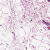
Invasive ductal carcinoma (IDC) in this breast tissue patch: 0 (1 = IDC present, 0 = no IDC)